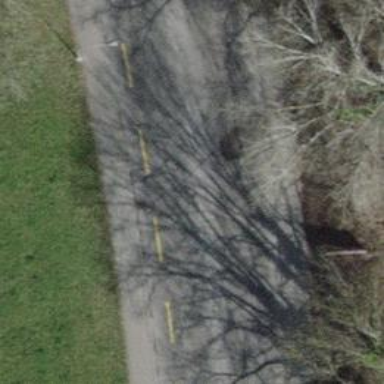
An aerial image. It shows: Tertiary road with asphalt surface. The road has designated cycle lane on the left.